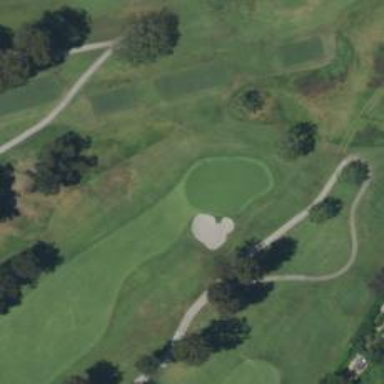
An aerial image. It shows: View of golf hole.